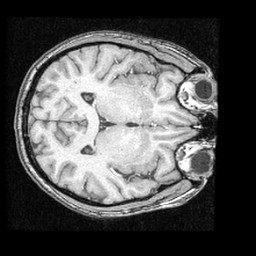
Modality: T1w
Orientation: axial
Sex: male
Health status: ill
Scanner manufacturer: ge
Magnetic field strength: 1.5 T
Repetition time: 21 s
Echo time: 0.008 s